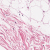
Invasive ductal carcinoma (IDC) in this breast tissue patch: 0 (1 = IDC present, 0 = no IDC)